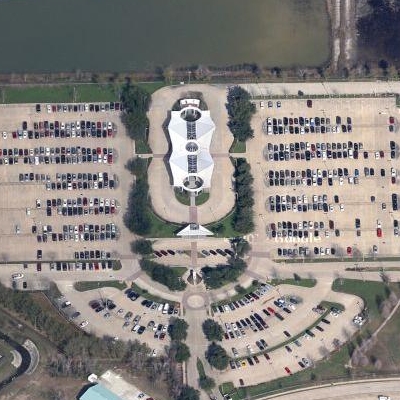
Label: gParking